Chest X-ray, AP view. Patient: 55 years old, sex M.
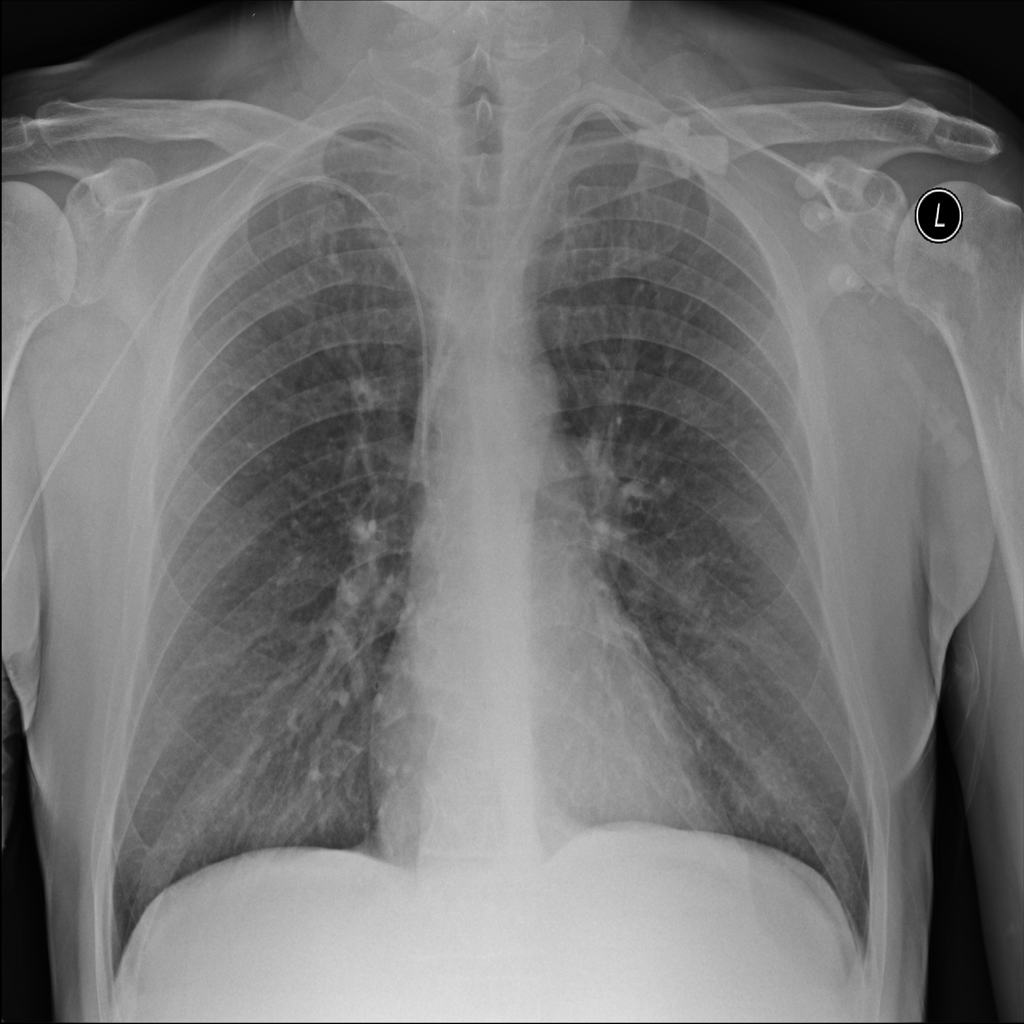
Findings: No Finding